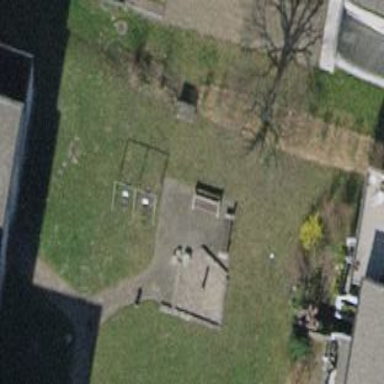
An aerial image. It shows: Playground area for leisure land.